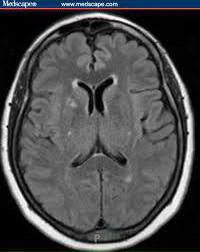
Label: notumor